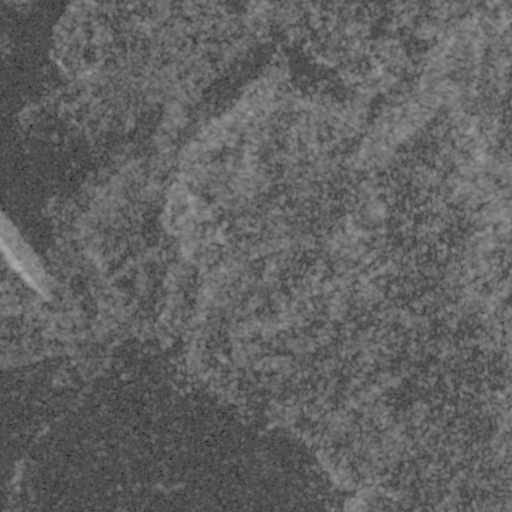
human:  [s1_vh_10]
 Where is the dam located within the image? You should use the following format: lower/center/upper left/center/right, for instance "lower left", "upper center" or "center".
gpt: The dam is located in the upper left of the image.
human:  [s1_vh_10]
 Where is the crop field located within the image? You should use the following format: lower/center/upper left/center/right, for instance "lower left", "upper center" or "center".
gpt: There is no crop field in the image.

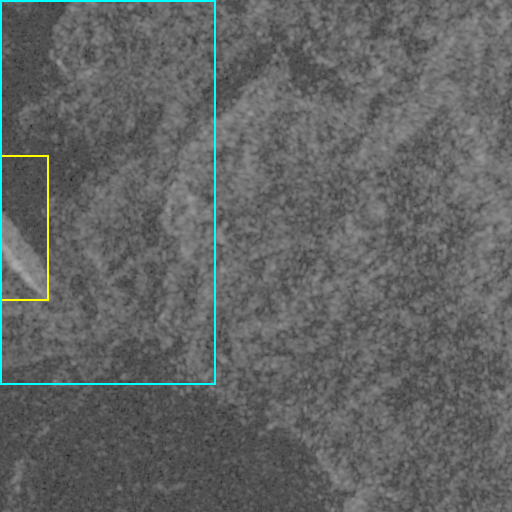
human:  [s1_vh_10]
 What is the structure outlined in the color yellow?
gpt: The structure outlined in yellow is a dam.
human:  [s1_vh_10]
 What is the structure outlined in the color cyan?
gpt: The structure outlined in cyan is a park.
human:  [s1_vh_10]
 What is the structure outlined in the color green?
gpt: There is no green outline.